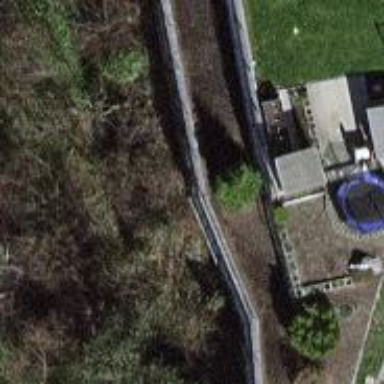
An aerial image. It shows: Wall barrier.